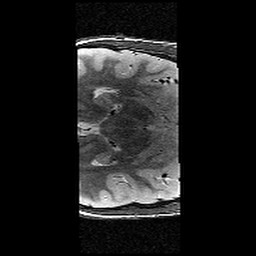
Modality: T2w
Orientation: axial
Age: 12
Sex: male
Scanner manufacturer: siemens
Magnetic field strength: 3 T
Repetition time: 7.7 s
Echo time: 0.067 s